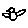
Label: bird